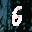
Label: 6